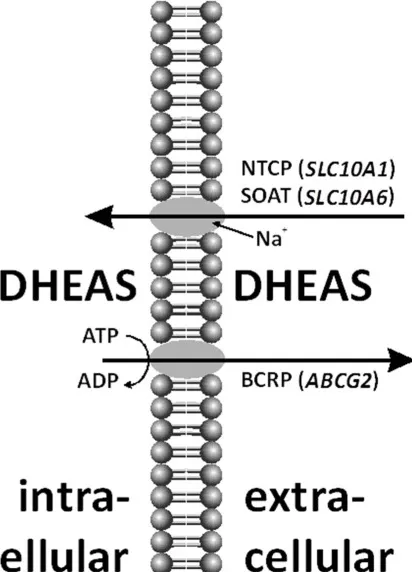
Within the cell, dehydroepiandrosterone sulfate (DHEAS) can be desulfated by steroid sulfatase (STS) and even de novo sulfo-conjugated by sulfotransferase (SULT)2A1. DHEAS is shuttled through the cell membrane by various uptake and efflux transporters, such as sodium-coupled cotransporters Na+/taurocholate co-transporting polypeptide (NTCP), sodium-dependent organic anion transporter (SOAT), and breast cancer-resistance protein (BCRP).
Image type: pathology (immunostaining)